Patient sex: M
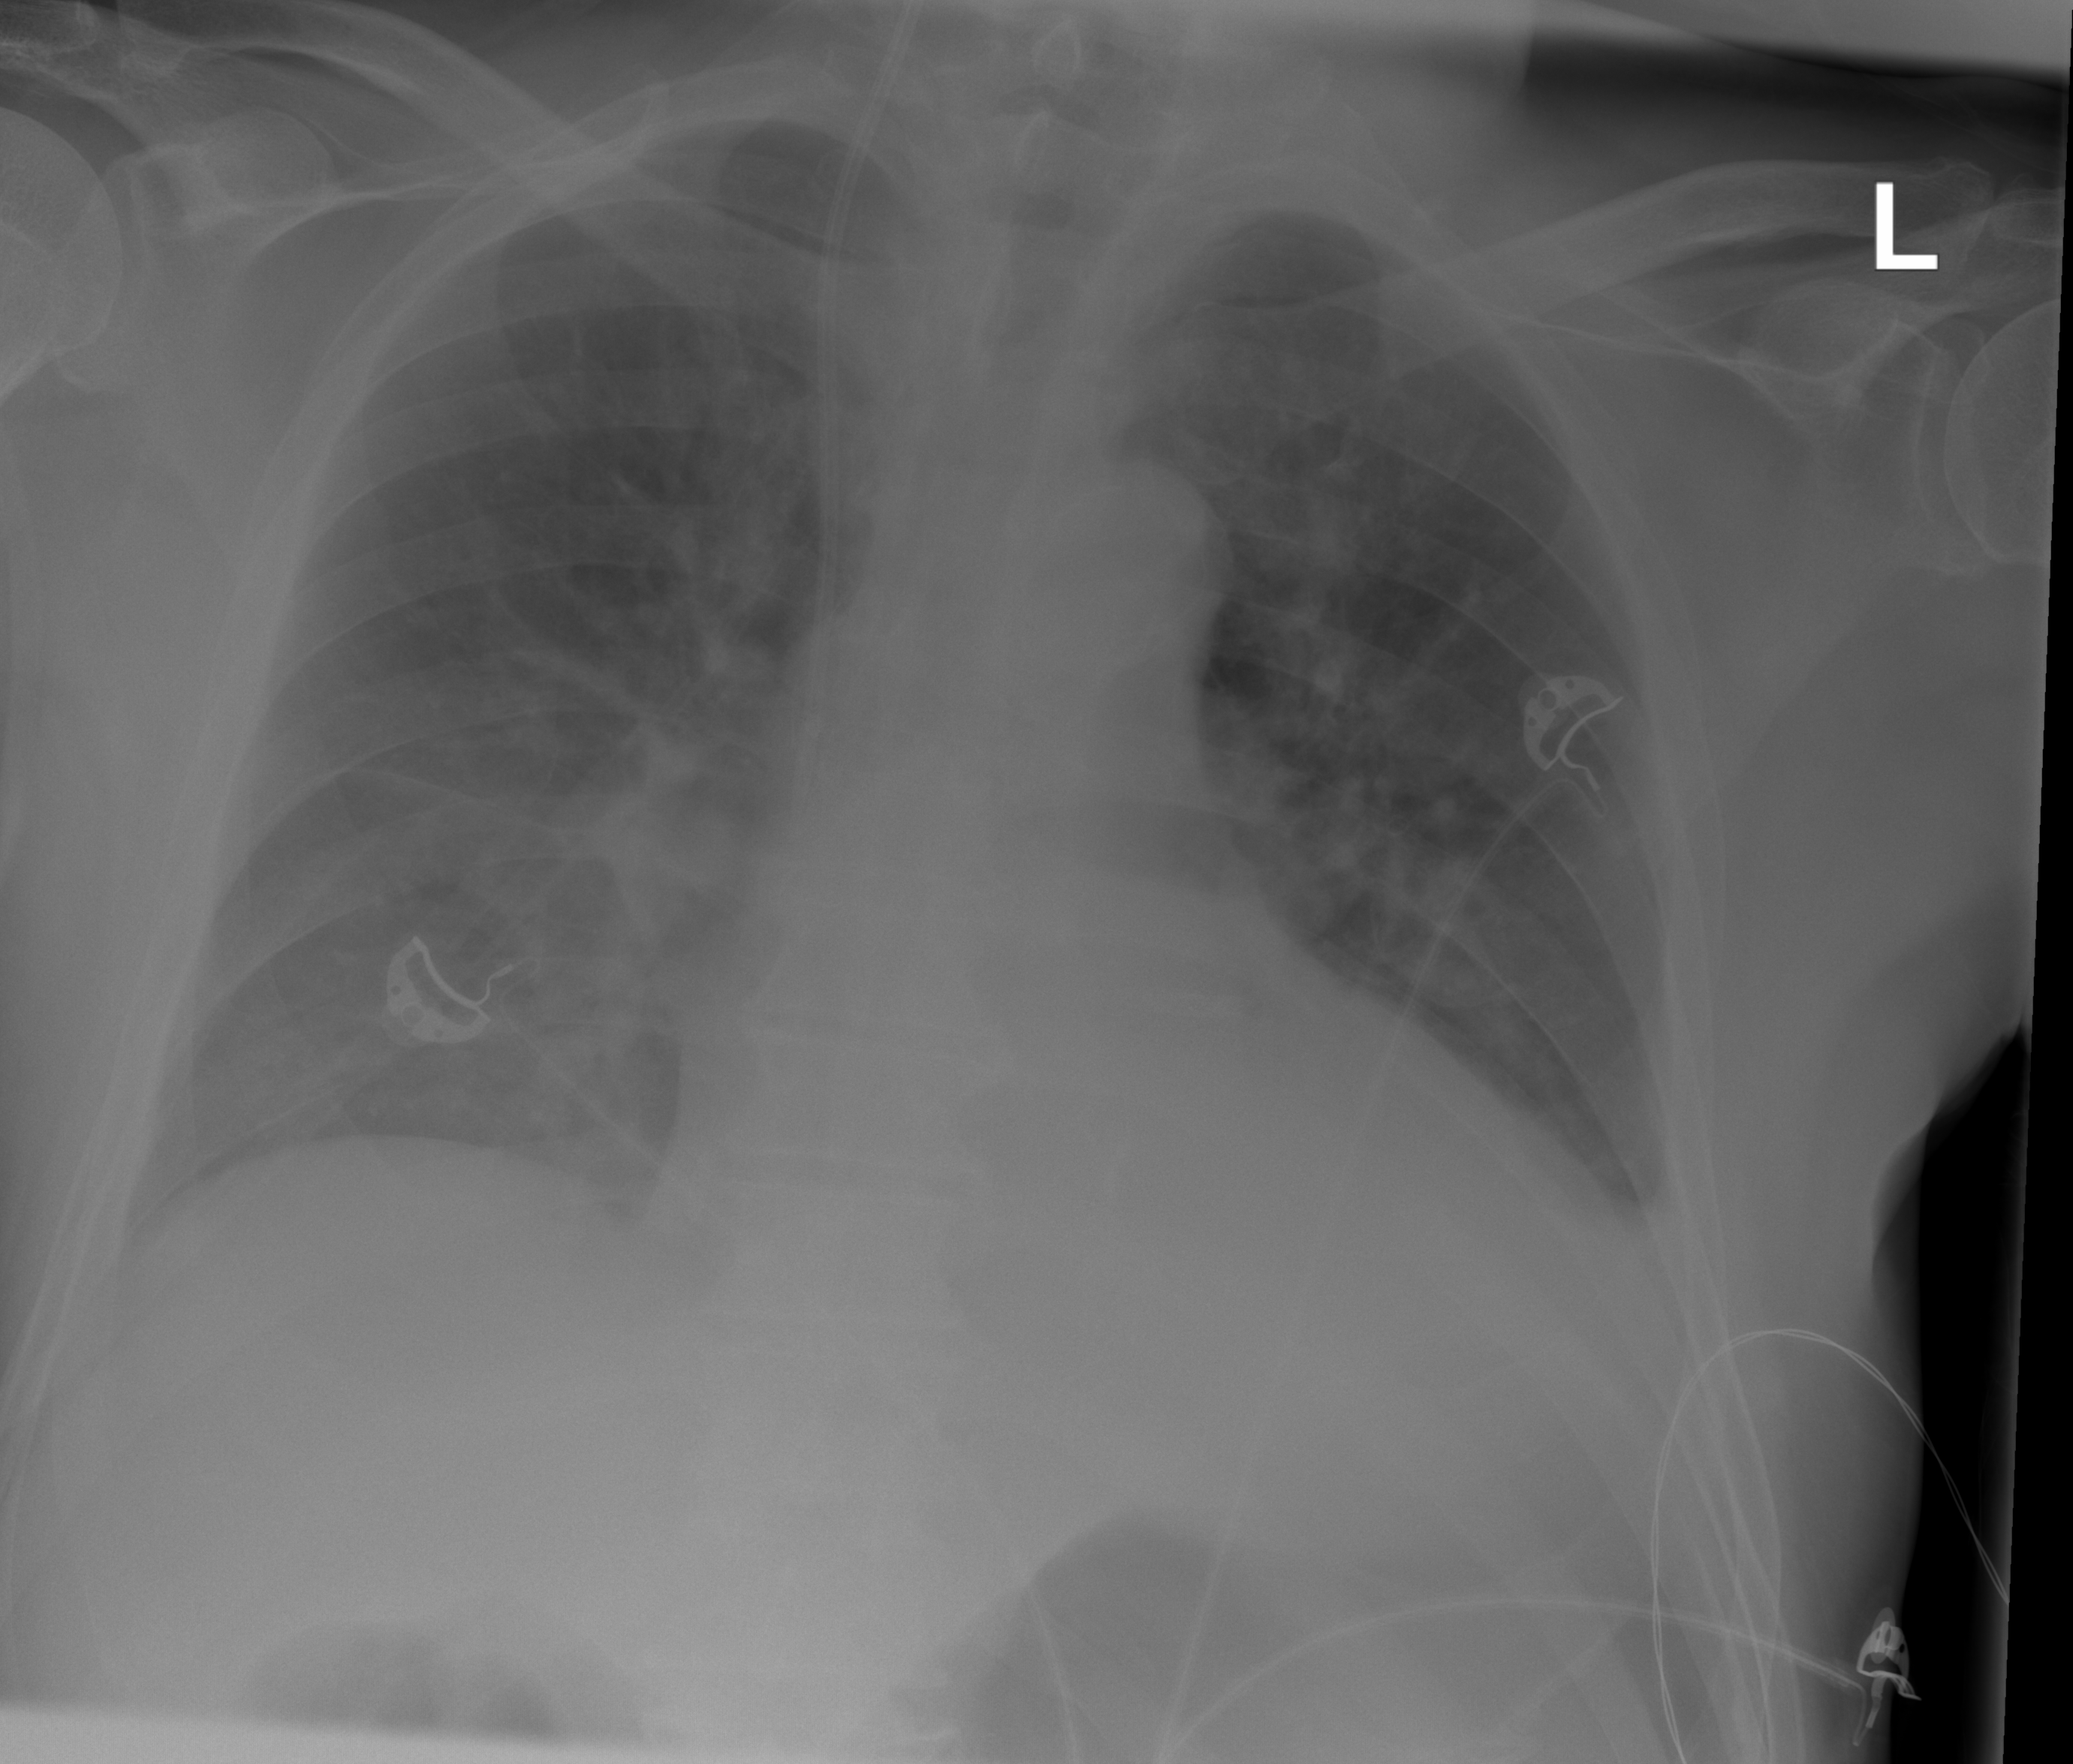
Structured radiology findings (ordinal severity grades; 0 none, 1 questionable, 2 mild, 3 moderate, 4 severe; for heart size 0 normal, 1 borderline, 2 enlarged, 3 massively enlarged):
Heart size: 2
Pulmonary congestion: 2
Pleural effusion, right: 0
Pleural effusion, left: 2
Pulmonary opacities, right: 1
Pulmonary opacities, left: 1
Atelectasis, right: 2
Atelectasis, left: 2